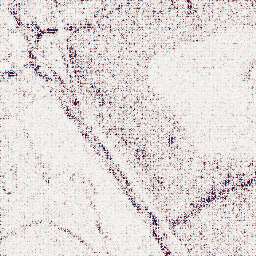
Category: wavelet
Decomposition family: wavelet_biorthogonal
Decomposition parameters: wavelet: bior5.5
level: 1
Upsampling method: sinc_blackman
Upsampling parameters: scale: 4
kernel_size: 8
Upsampling scale: 4